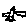
Label: bird